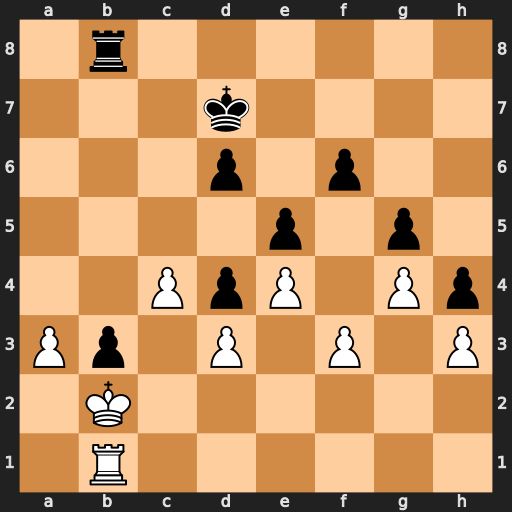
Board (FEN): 1r6/3k4/3p1p2/4p1p1/2PpP1Pp/Pp1P1P1P/1K6/1R6
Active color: w
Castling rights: -
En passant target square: -
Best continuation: a4 Rb7 Ka3